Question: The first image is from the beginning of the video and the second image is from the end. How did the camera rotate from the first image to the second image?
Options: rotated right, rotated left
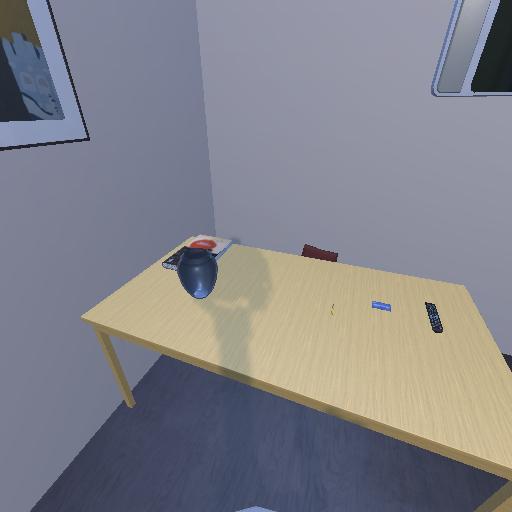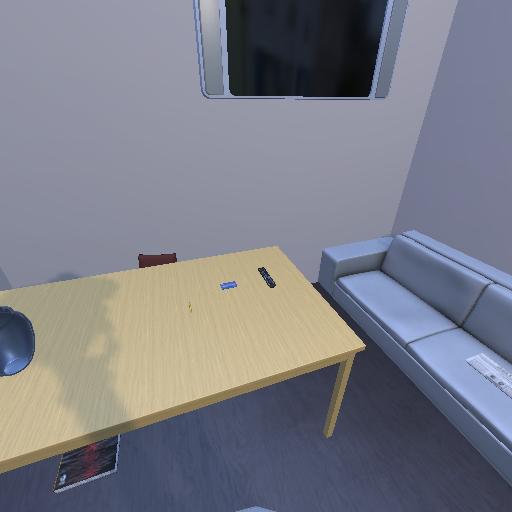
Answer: rotated right